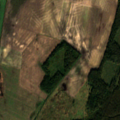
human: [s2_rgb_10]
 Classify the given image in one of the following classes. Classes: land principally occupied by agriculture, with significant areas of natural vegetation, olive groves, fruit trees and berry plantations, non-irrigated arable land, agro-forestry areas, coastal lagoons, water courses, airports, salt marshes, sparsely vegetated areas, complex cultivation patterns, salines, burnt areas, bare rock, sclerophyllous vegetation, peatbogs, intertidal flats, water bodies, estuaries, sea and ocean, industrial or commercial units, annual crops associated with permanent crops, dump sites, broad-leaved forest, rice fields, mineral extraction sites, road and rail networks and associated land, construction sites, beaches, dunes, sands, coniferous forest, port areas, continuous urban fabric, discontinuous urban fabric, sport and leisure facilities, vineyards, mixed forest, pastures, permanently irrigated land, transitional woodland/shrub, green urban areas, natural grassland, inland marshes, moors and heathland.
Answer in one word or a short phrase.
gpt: non-irrigated arable land, pastures, broad-leaved forest